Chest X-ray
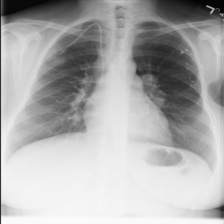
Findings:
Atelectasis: negative
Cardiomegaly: negative
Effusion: negative
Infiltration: positive
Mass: positive
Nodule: negative
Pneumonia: negative
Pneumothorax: negative
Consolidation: negative
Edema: negative
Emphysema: negative
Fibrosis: negative
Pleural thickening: negative
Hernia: negative